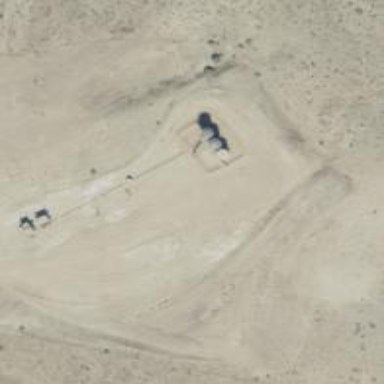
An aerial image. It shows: Petroleum well.